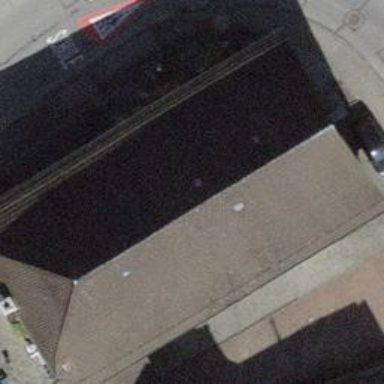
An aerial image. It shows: Restaurant.